Interaction volume radius: 10 \u00c5
Interaction volume height: 40 \u00c5
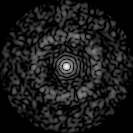
Disorder parameter: 0.8328